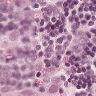
Metastatic tissue present: yes